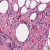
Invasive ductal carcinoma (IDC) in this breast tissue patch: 0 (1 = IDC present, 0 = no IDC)